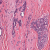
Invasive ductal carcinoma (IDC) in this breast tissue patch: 1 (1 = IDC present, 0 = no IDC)